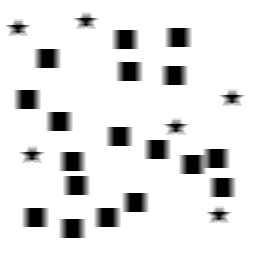
Squares: 18
Triangles: 0
Stars: 6
Total shapes: 24